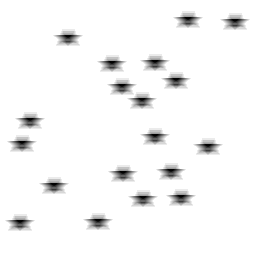
Squares: 0
Triangles: 0
Stars: 19
Total shapes: 19